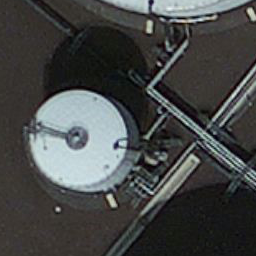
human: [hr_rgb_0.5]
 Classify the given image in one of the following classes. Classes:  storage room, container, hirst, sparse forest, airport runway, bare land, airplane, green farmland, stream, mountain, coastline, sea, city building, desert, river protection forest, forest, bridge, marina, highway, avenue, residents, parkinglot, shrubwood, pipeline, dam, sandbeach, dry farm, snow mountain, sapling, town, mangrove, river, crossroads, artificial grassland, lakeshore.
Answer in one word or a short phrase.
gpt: storage room